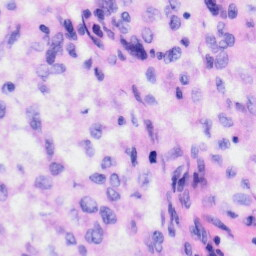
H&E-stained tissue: Liver